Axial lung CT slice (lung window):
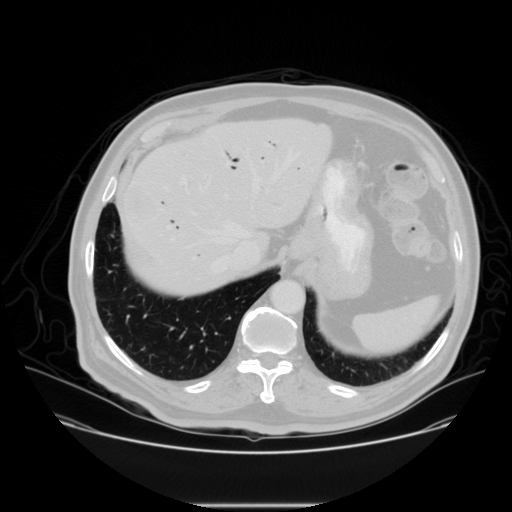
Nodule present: no